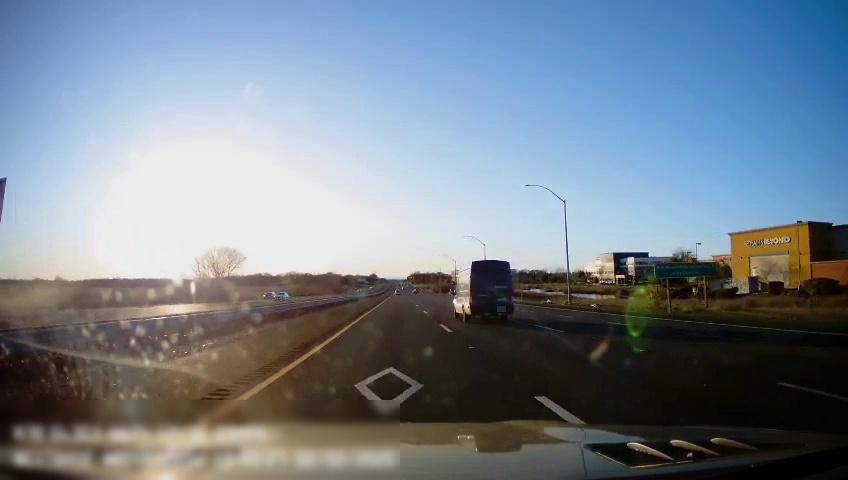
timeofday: Day
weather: Sunny
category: Drivable Space
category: Drivable Space
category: Vehicles | Truck
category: Vehicles | Car
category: Vehicles | Car
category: Lanes | Current Lane
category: Lanes | Current Lane
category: Lanes | Alternate Lane
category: Lanes | Alternate Lane
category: Lanes | Alternate Lane
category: Traffic | Signs